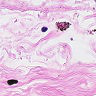
Metastatic tissue present: no